Aerial crown-view tile of a tropical tree (Barro Colorado Island, Panama), acquired 20250616:
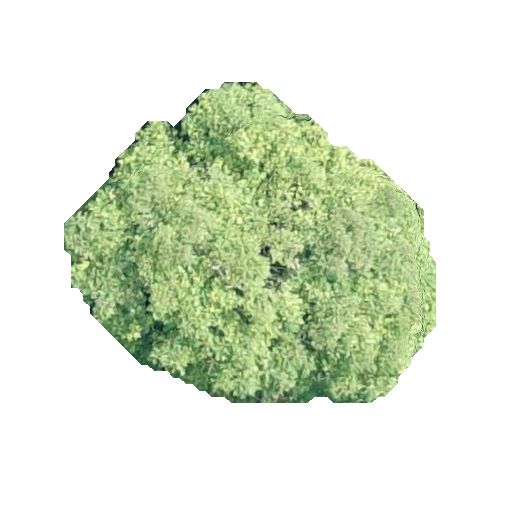
Species: Dipteryx oleifera
GBIF accepted scientific name: Dipteryx oleifera
Crown area: 124.571 m²